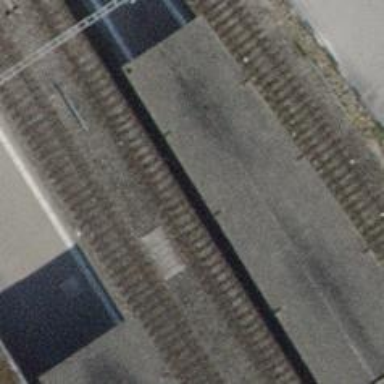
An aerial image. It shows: Retaining wall.